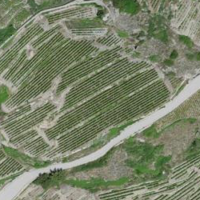
EUNIS habitat code: 40
Species observed at this site:
Prunus mahaleb